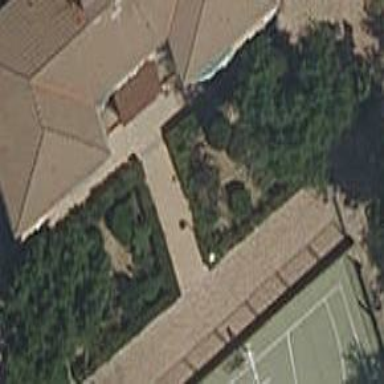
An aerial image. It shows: Garden with kerb barrier.